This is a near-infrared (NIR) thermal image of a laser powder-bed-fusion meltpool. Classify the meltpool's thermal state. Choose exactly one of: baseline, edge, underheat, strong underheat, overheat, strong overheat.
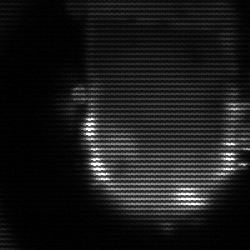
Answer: baseline